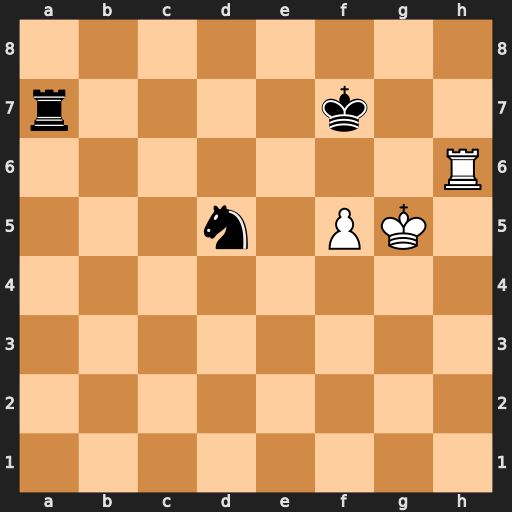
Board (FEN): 8/r4k2/7R/3n1PK1/8/8/8/8
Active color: w
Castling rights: -
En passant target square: -
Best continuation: Rh7+ Kf8 Rxa7